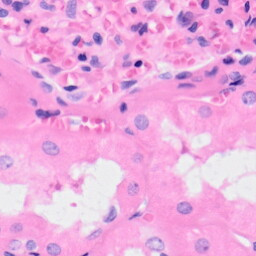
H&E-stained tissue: Kidney